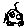
Label: car